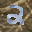
Label: 2